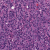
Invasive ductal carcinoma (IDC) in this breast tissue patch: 1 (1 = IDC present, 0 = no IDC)